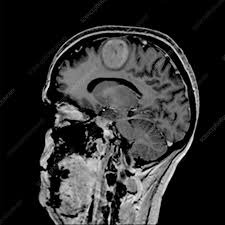
Label: glioma